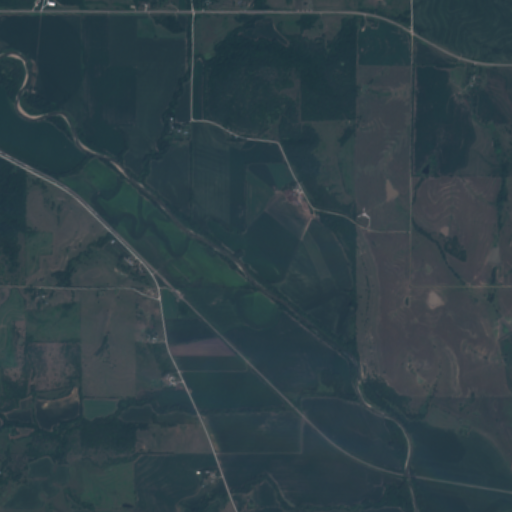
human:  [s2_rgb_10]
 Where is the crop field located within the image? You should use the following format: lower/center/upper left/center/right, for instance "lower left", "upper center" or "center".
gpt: The crop field is located in the lower of the image.
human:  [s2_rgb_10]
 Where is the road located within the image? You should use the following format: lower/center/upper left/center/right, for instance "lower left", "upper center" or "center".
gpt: There is no road in the image.